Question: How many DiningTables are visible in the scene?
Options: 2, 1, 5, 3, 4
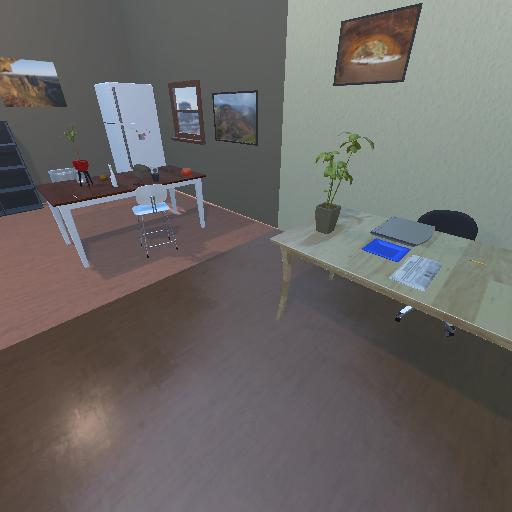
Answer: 2